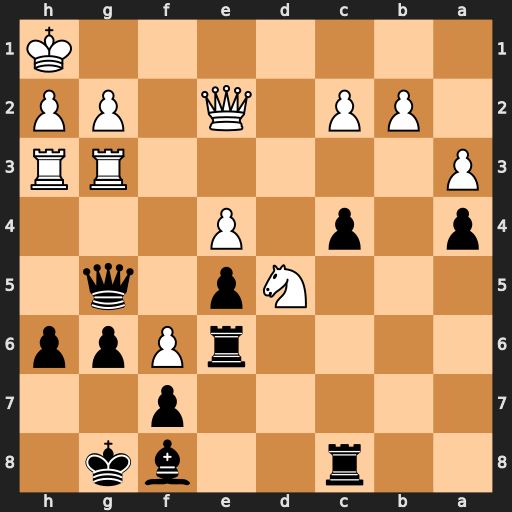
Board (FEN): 2r2bk1/5p2/4rPpp/3Np1q1/p1p1P3/P5RR/1PP1Q1PP/7K
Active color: b
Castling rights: -
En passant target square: -
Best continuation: Qc1+ Qd1 Qxd1#